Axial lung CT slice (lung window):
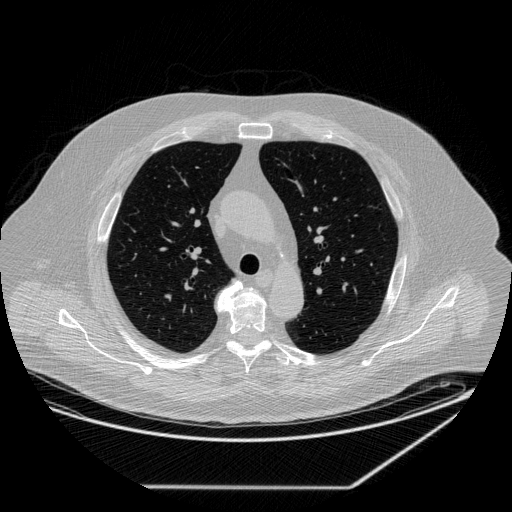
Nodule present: no